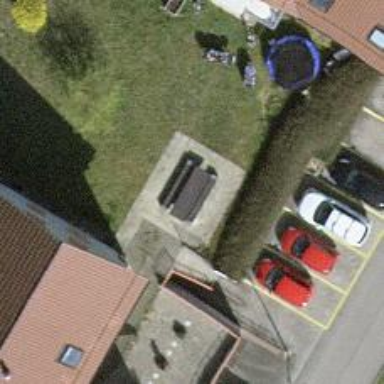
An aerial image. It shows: Picnic table located in leisure land area.